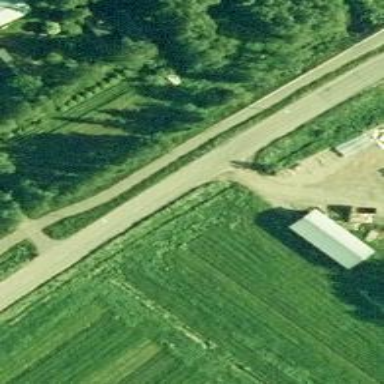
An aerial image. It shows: Tertiary road with asphalt surface.